Question: I am trying to run the code from the article "<URL>" I've attached below.
But app breaks on line 'SetValue(MyDependencyProperty, value);' with exception:
'''
System.Windows.Markup.XamlParseException
"'' is not a valid value for property 'MyProperty'."
'''
Inner exception:
> {"'The invocation of the constructor on type
'_3DP_CallBack_DefaultValue.MainWindow' that matches the specified
binding constraints threw an exception.' Line number '3' and line
position '9'."}

What should I change in order to run this app?
The code of WPF app:
'''
namespace _3DP_CallBack_DefaultValue
{
public partial class MainWindow : Window
{
public MainWindow()
{
InitializeComponent();
DependencyPropertySample dpSample = new DependencyPropertySample();
dpSample.MyProperty = "Dependency Property Test";//???
Binding mybinding = new Binding("MyProperty");
mybinding.Mode = BindingMode.OneWay;
mybinding.Source = dpSample;
BindingOperations.SetBinding(MyTextblock, TextBox.TextProperty, mybinding);
}
}
public class DependencyPropertySample : DependencyObject
{
//Register Dependency Property
public static readonly DependencyProperty MyDependencyProperty
= DependencyProperty.Register
(
"MyProperty", typeof(string), typeof(DependencyPropertySample),
new PropertyMetadata
(
"Test",
new PropertyChangedCallback(OnMyPropertyChanged),
new CoerceValueCallback(OnCoerceValue)
),
new ValidateValueCallback(OnValidateMyProperty)
);
public string MyProperty
{
get
{
return (string)GetValue(MyDependencyProperty);
}
set
{
//***************************
//breaking on the following line trying to set any string value
// in this case "Dependency Property Test"
SetValue(MyDependencyProperty, value);
}
}
public static void OnMyPropertyChanged(DependencyObject dObject,
DependencyPropertyChangedEventArgs e)
{
MessageBox.Show(e.NewValue.ToString());
}
public static string OnCoerceValue(DependencyObject dObject, object val)
{
if (val.ToString().CompareTo("Test") == 1)
{
return val.ToString();
}
return string.Empty;
}
public static bool OnValidateMyProperty(object myObj)
{
if (myObj.ToString() == string.Empty)
return false;
return true;
}
}
}
'''
XAML:
'''
<Window x:Class="_3DP_CallBack_DefaultValue.MainWindow"
xmlns="http://schemas.microsoft.com/winfx/2006/xaml/presentation"
xmlns:x="http://schemas.microsoft.com/winfx/2006/xaml"
Title="MainWindow" Height="350" Width="525">
<Grid>
<Grid.RowDefinitions>
<RowDefinition />
</Grid.RowDefinitions>
<Label Content="Enter String:" Grid.Row="0"
VerticalAlignment="Center" />
<TextBox Text="" Name="MyTextblock" Height="25"
Width="150" HorizontalAlignment="Right" />
</Grid>
</Window>
'''
# Update:
Above was a 3d (incremental) version of WPF app with 2 previous WPF app, I've run without any errors
The second version had :
- - 'MainWindow()'- 'class DependencyPropertySample : DependencyObject{}'- 'OnMyPropertyChanged( DependencyObject dObject, DependencyPropertyChangedEventArgs e)'- 'OnValidateMyProperty(object myObj)'- 'OnCoerceValue(DependencyObject dObject, object val)'
and the 'public static readonly DependencyProperty MyDependencyProperty = DependencyProperty.Register()' was different:
Here is the code of 'DependencyPropertySample' class
'''
public class DependencyPropertySample : DependencyObject
{
//Register Dependency Property
public static readonly DependencyProperty MyDependencyProperty =
DependencyProperty.Register
("MyProperty", typeof(string), typeof(DependencyPropertySample));
public string MyProperty
{
get
{
return (string)GetValue(MyDependencyProperty);
}
set
{
SetValue(MyDependencyProperty, value);
}
}
'''
Here is the code of 'DependencyPropertySample' class :
'''
public class DependencyPropertySample : DependencyObject
{
//Register Dependency Property
public static readonly DependencyProperty MyDependencyProperty
= DependencyProperty.Register
(
"MyProperty", typeof(string), typeof(DependencyPropertySample),
new PropertyMetadata
(
"Test",
new PropertyChangedCallback(OnMyPropertyChanged),
new CoerceValueCallback(OnCoerceValue)
),
new ValidateValueCallback(OnValidateMyProperty)
);
public string MyProperty
{
get
{
return (string)GetValue(MyDependencyProperty);
}
set
{
SetValue(MyDependencyProperty, value);
}
}
public static void OnMyPropertyChanged(DependencyObject dObject,
DependencyPropertyChangedEventArgs e)
{
MessageBox.Show(e.NewValue.ToString());
}
public static string OnCoerceValue(DependencyObject dObject, object val)
{
if (val.ToString().CompareTo("Test") == 1)
{
return val.ToString();
}
return string.Empty;
}
public static bool OnValidateMyProperty(object myObj)
{
if (myObj.ToString() == string.Empty)
return false;
return true;
}
}
'''
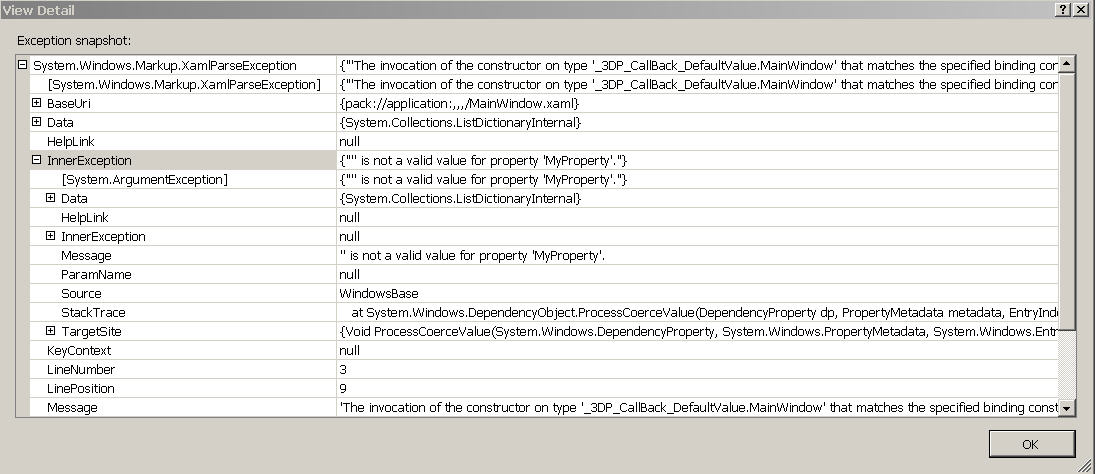
Answer: '''
public static string OnCoerceValue(DependencyObject dObject, object val)
{
if (val.ToString().CompareTo("Test") == 1)
{
return val.ToString();
}
**return string.Empty;**
}
'''
This function returns string.Empty after the comparison
'''
public static bool OnValidateMyProperty(object myObj)
{
if (myObj.ToString() == string.Empty)
**return false;**
return true;
}
'''
And then this Validation returns false. Since the validation fails, you get the error "'' is not a valid value for property 'MyProperty'." Make appropriate changes to these functions.